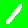
Digit: 1